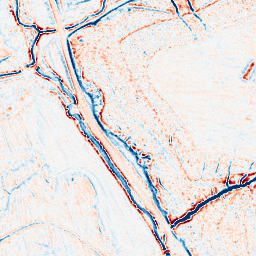
Category: edge_preserving
Decomposition family: bilateral
Decomposition parameters: d: 9
sigma_color: 75
sigma_space: 150
Upsampling method: sinc_blackman
Upsampling parameters: scale: 2
kernel_size: 8
Upsampling scale: 2